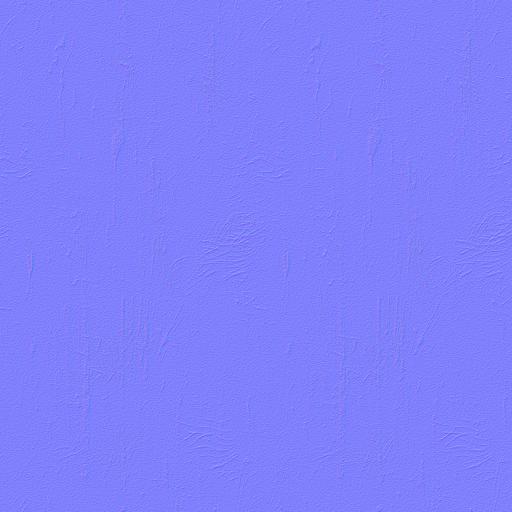
brown plastic scratched